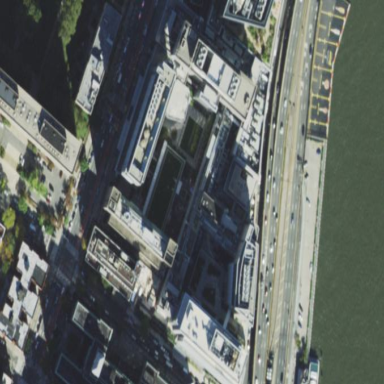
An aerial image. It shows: Hospital building.